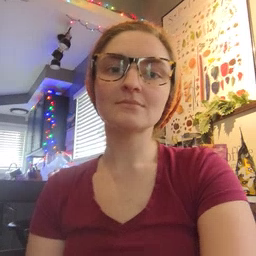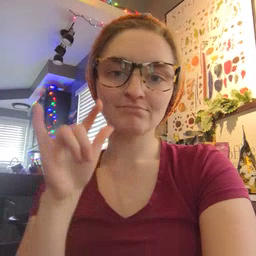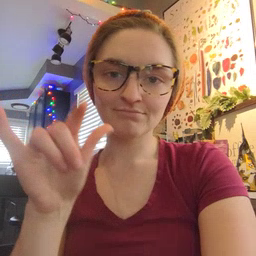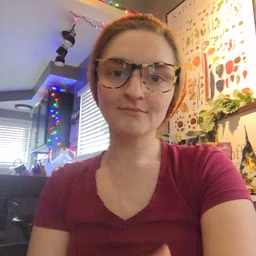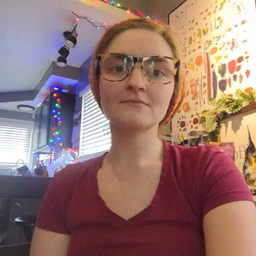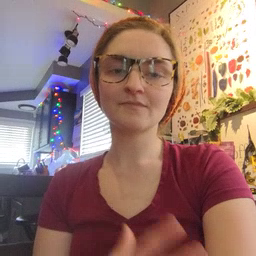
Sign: airplane